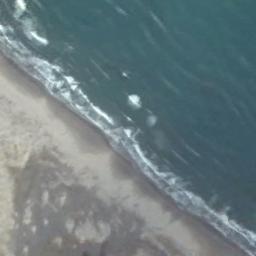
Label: beach